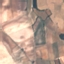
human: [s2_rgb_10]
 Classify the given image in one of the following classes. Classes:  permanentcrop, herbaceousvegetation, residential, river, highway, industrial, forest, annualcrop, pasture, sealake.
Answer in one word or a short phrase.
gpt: PermanentCrop